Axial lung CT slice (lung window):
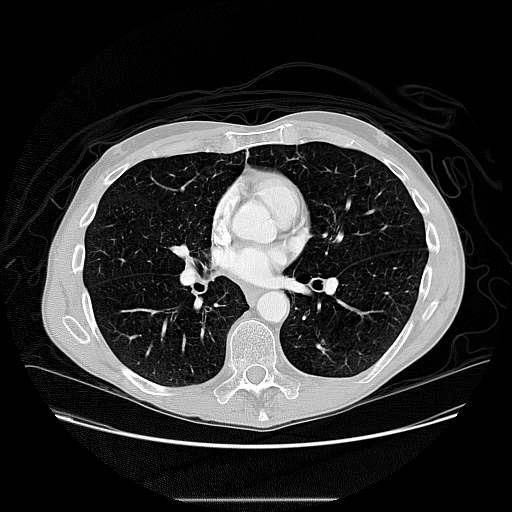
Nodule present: no